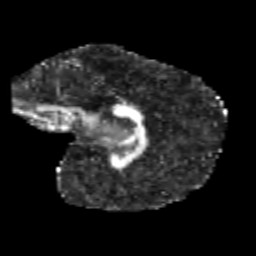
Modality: FA
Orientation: sagittal
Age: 11
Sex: male
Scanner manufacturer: siemens
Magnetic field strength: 3 T
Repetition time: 3.8 s
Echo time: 0.07 s